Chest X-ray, AP view. Patient: 48 years old, sex F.
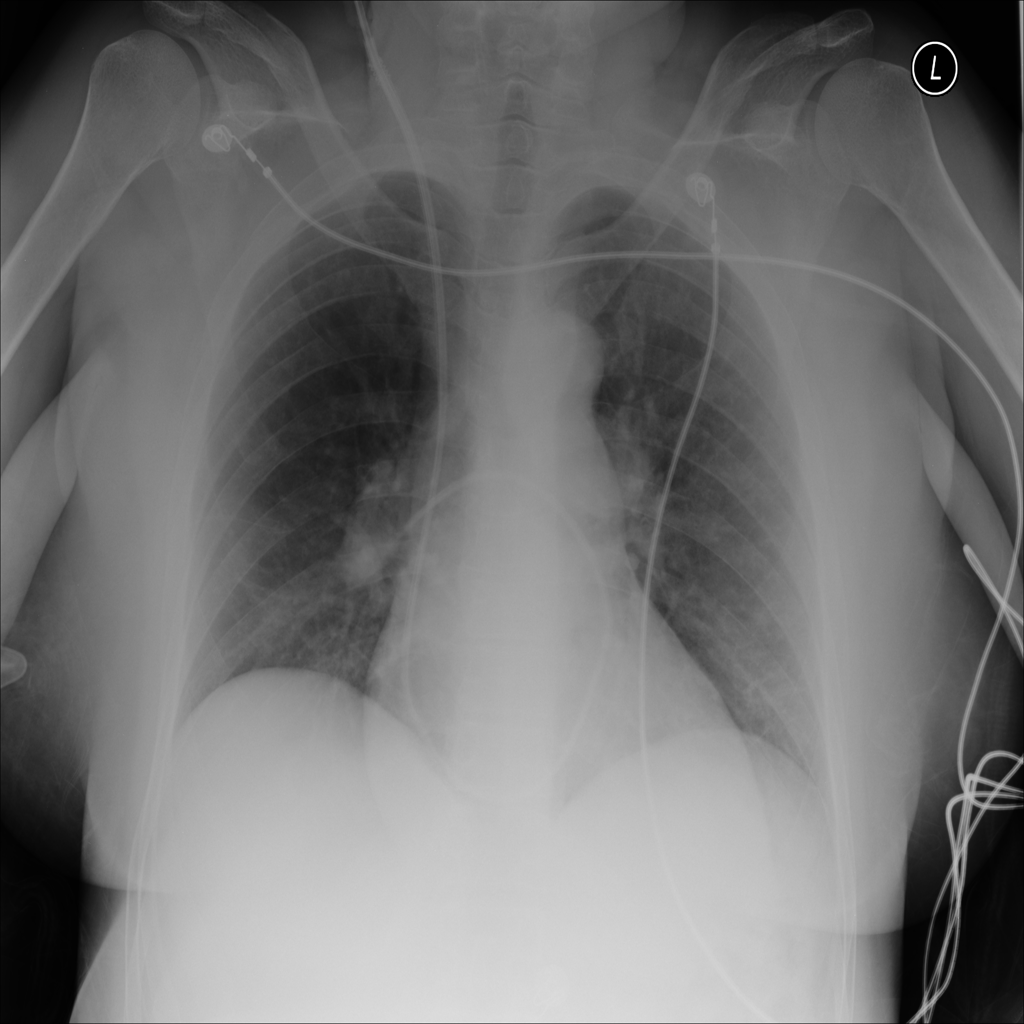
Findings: No Finding